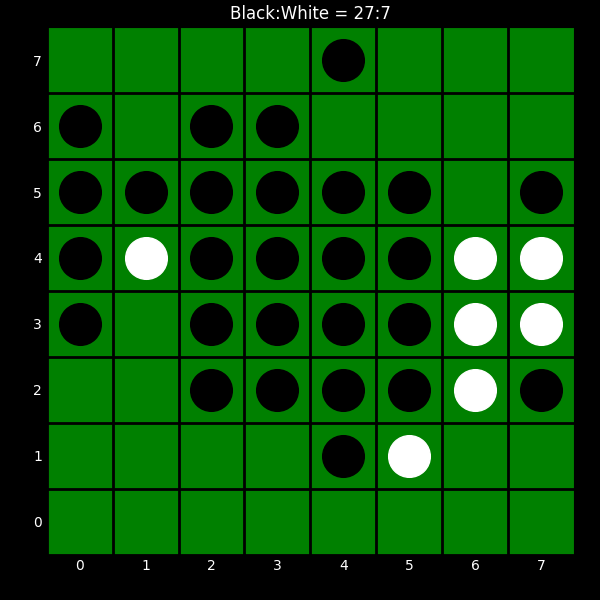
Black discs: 27
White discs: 7